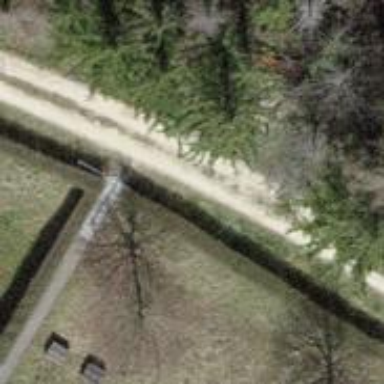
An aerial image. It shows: Bench.